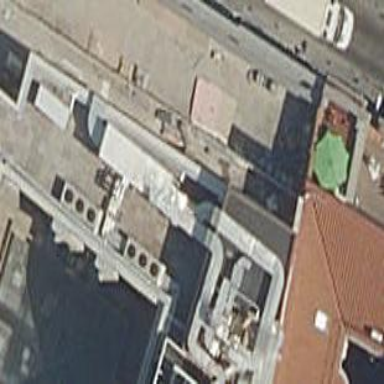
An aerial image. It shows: Part of building.